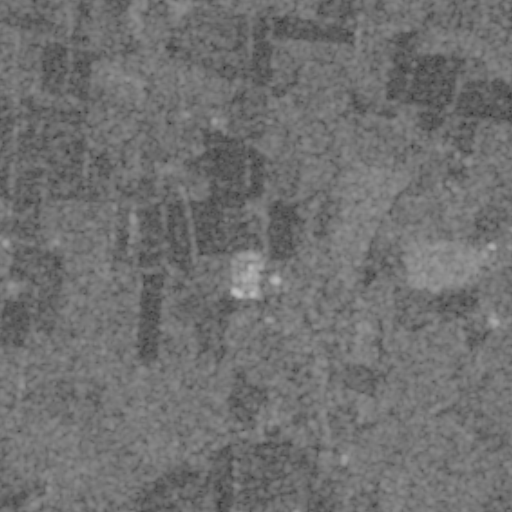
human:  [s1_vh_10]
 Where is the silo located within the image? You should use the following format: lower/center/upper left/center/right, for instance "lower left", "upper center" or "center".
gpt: The silo is located in the center of the image.
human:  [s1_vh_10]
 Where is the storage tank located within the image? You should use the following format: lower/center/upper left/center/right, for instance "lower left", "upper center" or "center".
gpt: The storage tank is located in the lower center of the image.
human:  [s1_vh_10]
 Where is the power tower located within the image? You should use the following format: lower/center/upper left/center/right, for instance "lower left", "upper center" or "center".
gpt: There is no power tower in the image.

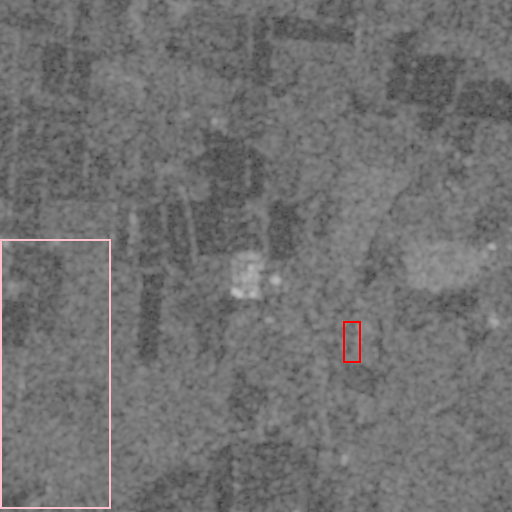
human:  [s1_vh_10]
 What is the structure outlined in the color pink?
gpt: The structure outlined in pink is a crop field.
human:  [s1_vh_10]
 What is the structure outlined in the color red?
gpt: The structure outlined in red is a park.
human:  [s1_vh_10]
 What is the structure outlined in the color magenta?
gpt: There is no magenta outline.